Question: I'm working on an Android app (written in Flutter but I don't think it matters) which uses a drawable called 'quick_plus.png' as shown here:
<URL>
It works great in debug mode.
But not in release mode, where the 'quick_plus.png' drawable became a black square. After unzipping my APKs I confirmed that's also what they contained, just a black square:

No idea if this is relevant, but I generated those APKs by following the <URL>:
'''
bundletool build-apks --bundle=build/app/outputs/bundle/release/app-release.aab --output=build/app/outputs/bundle/release/app-release.apks --ks=... --ks-pass=... --ks-key-alias=... --key-pass=...
bundletool install-apks --apks=build/app/outputs/bundle/release/app-release.apks
'''
Here's my 'build.gradle' release config:
'''
signingConfigs {
release {
keyAlias keystoreProperties['keyAlias']
keyPassword keystoreProperties['keyPassword']
storeFile keystoreProperties['storeFile'] ? file(keystoreProperties['storeFile']) : null
storePassword keystoreProperties['storePassword']
}
}
buildTypes {
release {
signingConfig signingConfigs.release
minifyEnabled true
useProguard true
proguardFiles getDefaultProguardFile('proguard-android.txt'), 'proguard-rules.pro'
}
}
'''
and the 'proguard-rules.pro':
'''
#Flutter Wrapper
-keep class io.flutter.app.** { *; }
-keep class io.flutter.plugin.** { *; }
-keep class io.flutter.util.** { *; }
-keep class io.flutter.view.** { *; }
-keep class io.flutter.** { *; }
-keep class io.flutter.plugins.** { *; }
-keep class com.dexterous.** { *; }
'''
Has anyone seen this before?
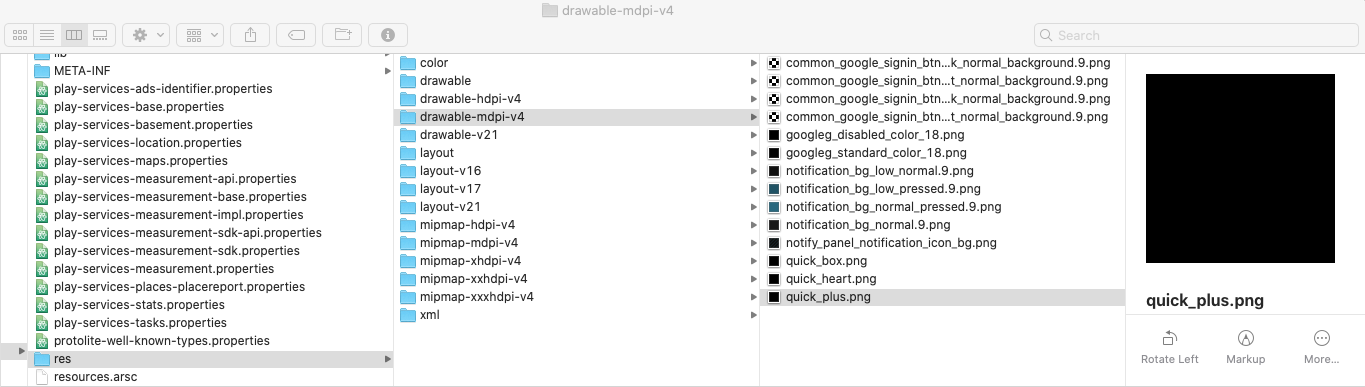
Answer: Found the problem!
It was due to Android <URL> my code. All I had to do was add a file called 'android/app/src/main/res/raw/keep.xml' with this:
'''
<?xml version="1.0" encoding="utf-8"?>
<resources xmlns:tools="http://schemas.android.com/tools"
tools:keep="@drawable/quick_plus" />
'''